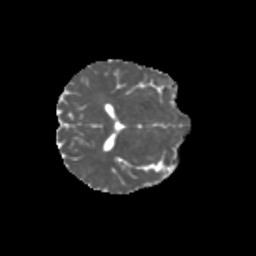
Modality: MD
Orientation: axial
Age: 23
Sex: male
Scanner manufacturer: siemens
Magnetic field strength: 3 T
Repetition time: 1.8 s
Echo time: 0.07 s